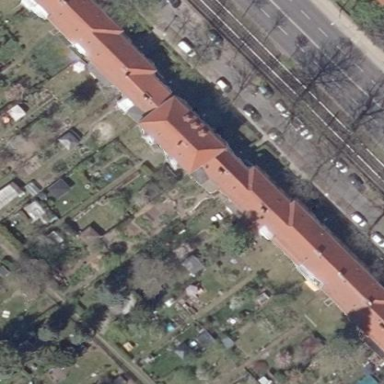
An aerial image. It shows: Historic apartment building with hipped red roof made of roof tiles.